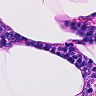
Metastatic tissue present: no